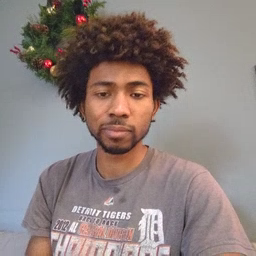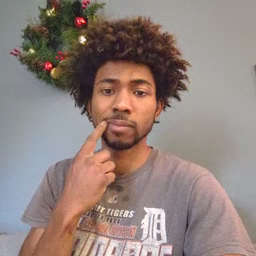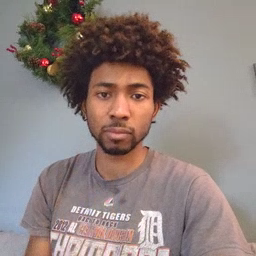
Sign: cheek